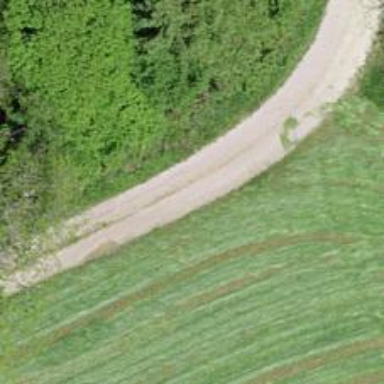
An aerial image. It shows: Unpaved track with grade2 tracktype.